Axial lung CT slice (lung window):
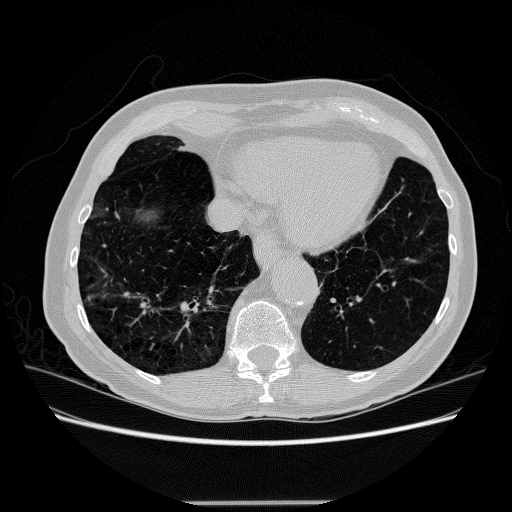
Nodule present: no